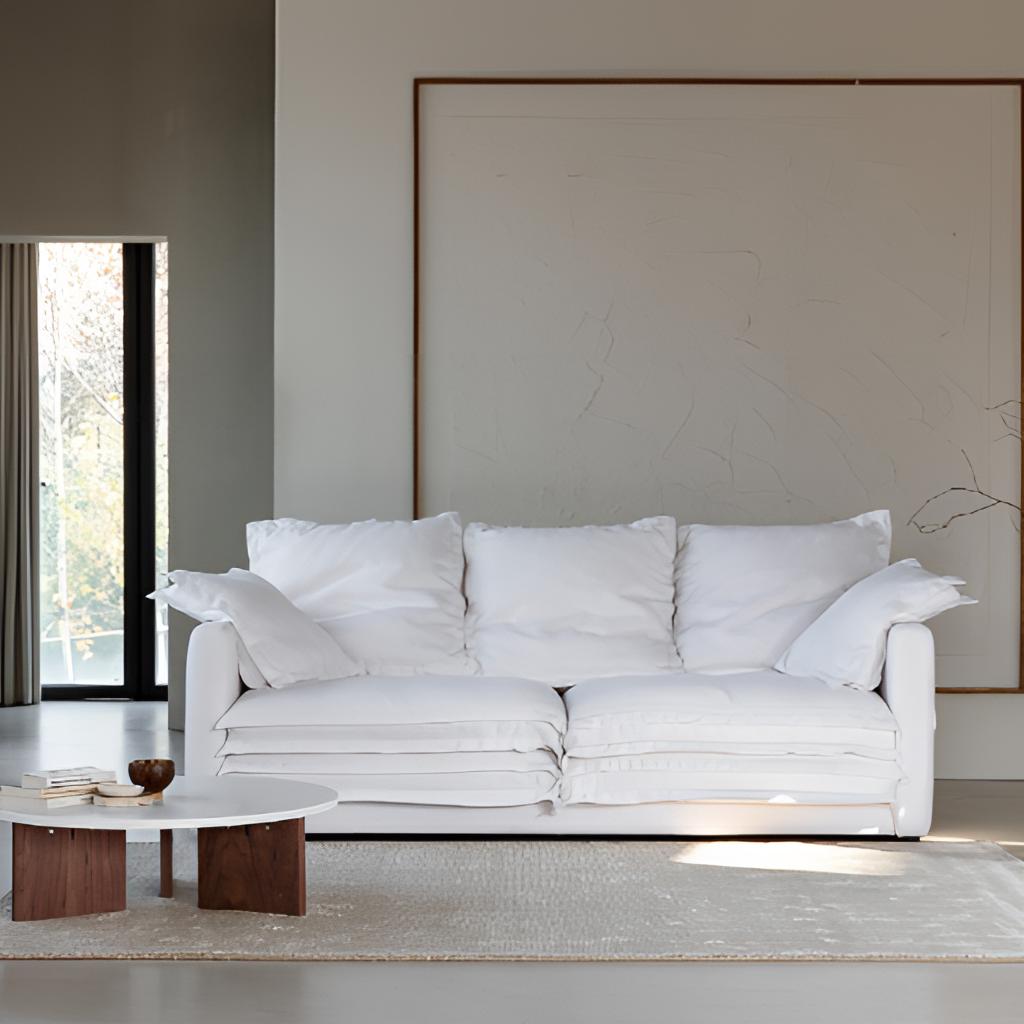
living room, white fabric sofa, paint wallpaper, with solid pattern, modern, tile flooring, with smooth pattern